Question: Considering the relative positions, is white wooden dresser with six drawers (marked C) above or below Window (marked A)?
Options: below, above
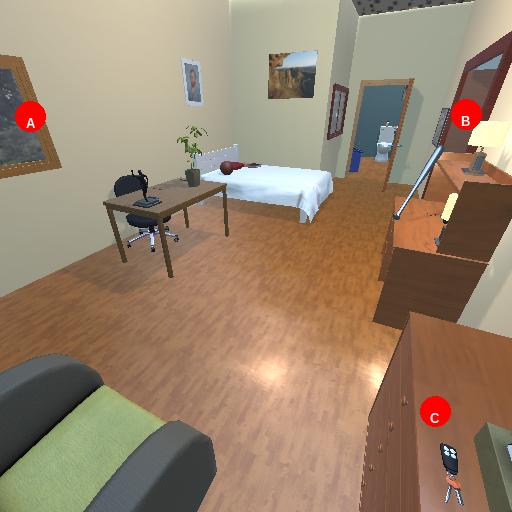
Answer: below